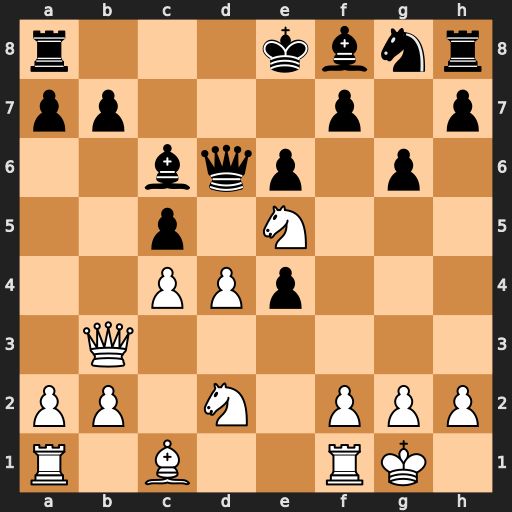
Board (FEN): r3kbnr/pp3p1p/2bqp1p1/2p1N3/2PPp3/1Q6/PP1N1PPP/R1B2RK1
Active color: w
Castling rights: kq
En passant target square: -
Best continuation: Nxc6 Qxc6 d5